Field crop: maize
Growth stage: 1
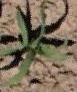
Species: maize